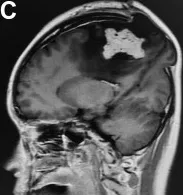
Preoperative MRI showed slight long T2 signal shadow in the frontal-parietal lobe; after enhancement, the lesion demonstrated heterogeneous enhancement with a size of 7.1x5.0x3.7(A-D).
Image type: radiology (mri)